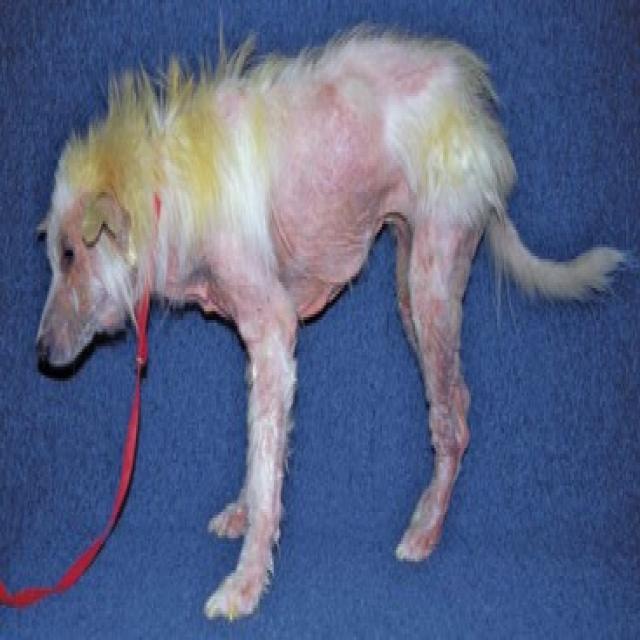
Canine fungal skin infection — characterized by alopecia, scaling, crusting, and circular lesions. Common agents include Malassezia and Candida species.